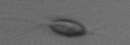
Label: Chrysochromulina